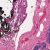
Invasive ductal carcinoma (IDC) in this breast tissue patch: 0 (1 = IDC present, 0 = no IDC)